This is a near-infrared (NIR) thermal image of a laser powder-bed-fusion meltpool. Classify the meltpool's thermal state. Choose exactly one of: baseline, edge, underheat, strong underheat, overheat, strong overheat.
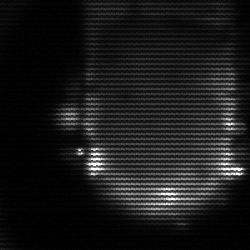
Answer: baseline